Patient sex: F
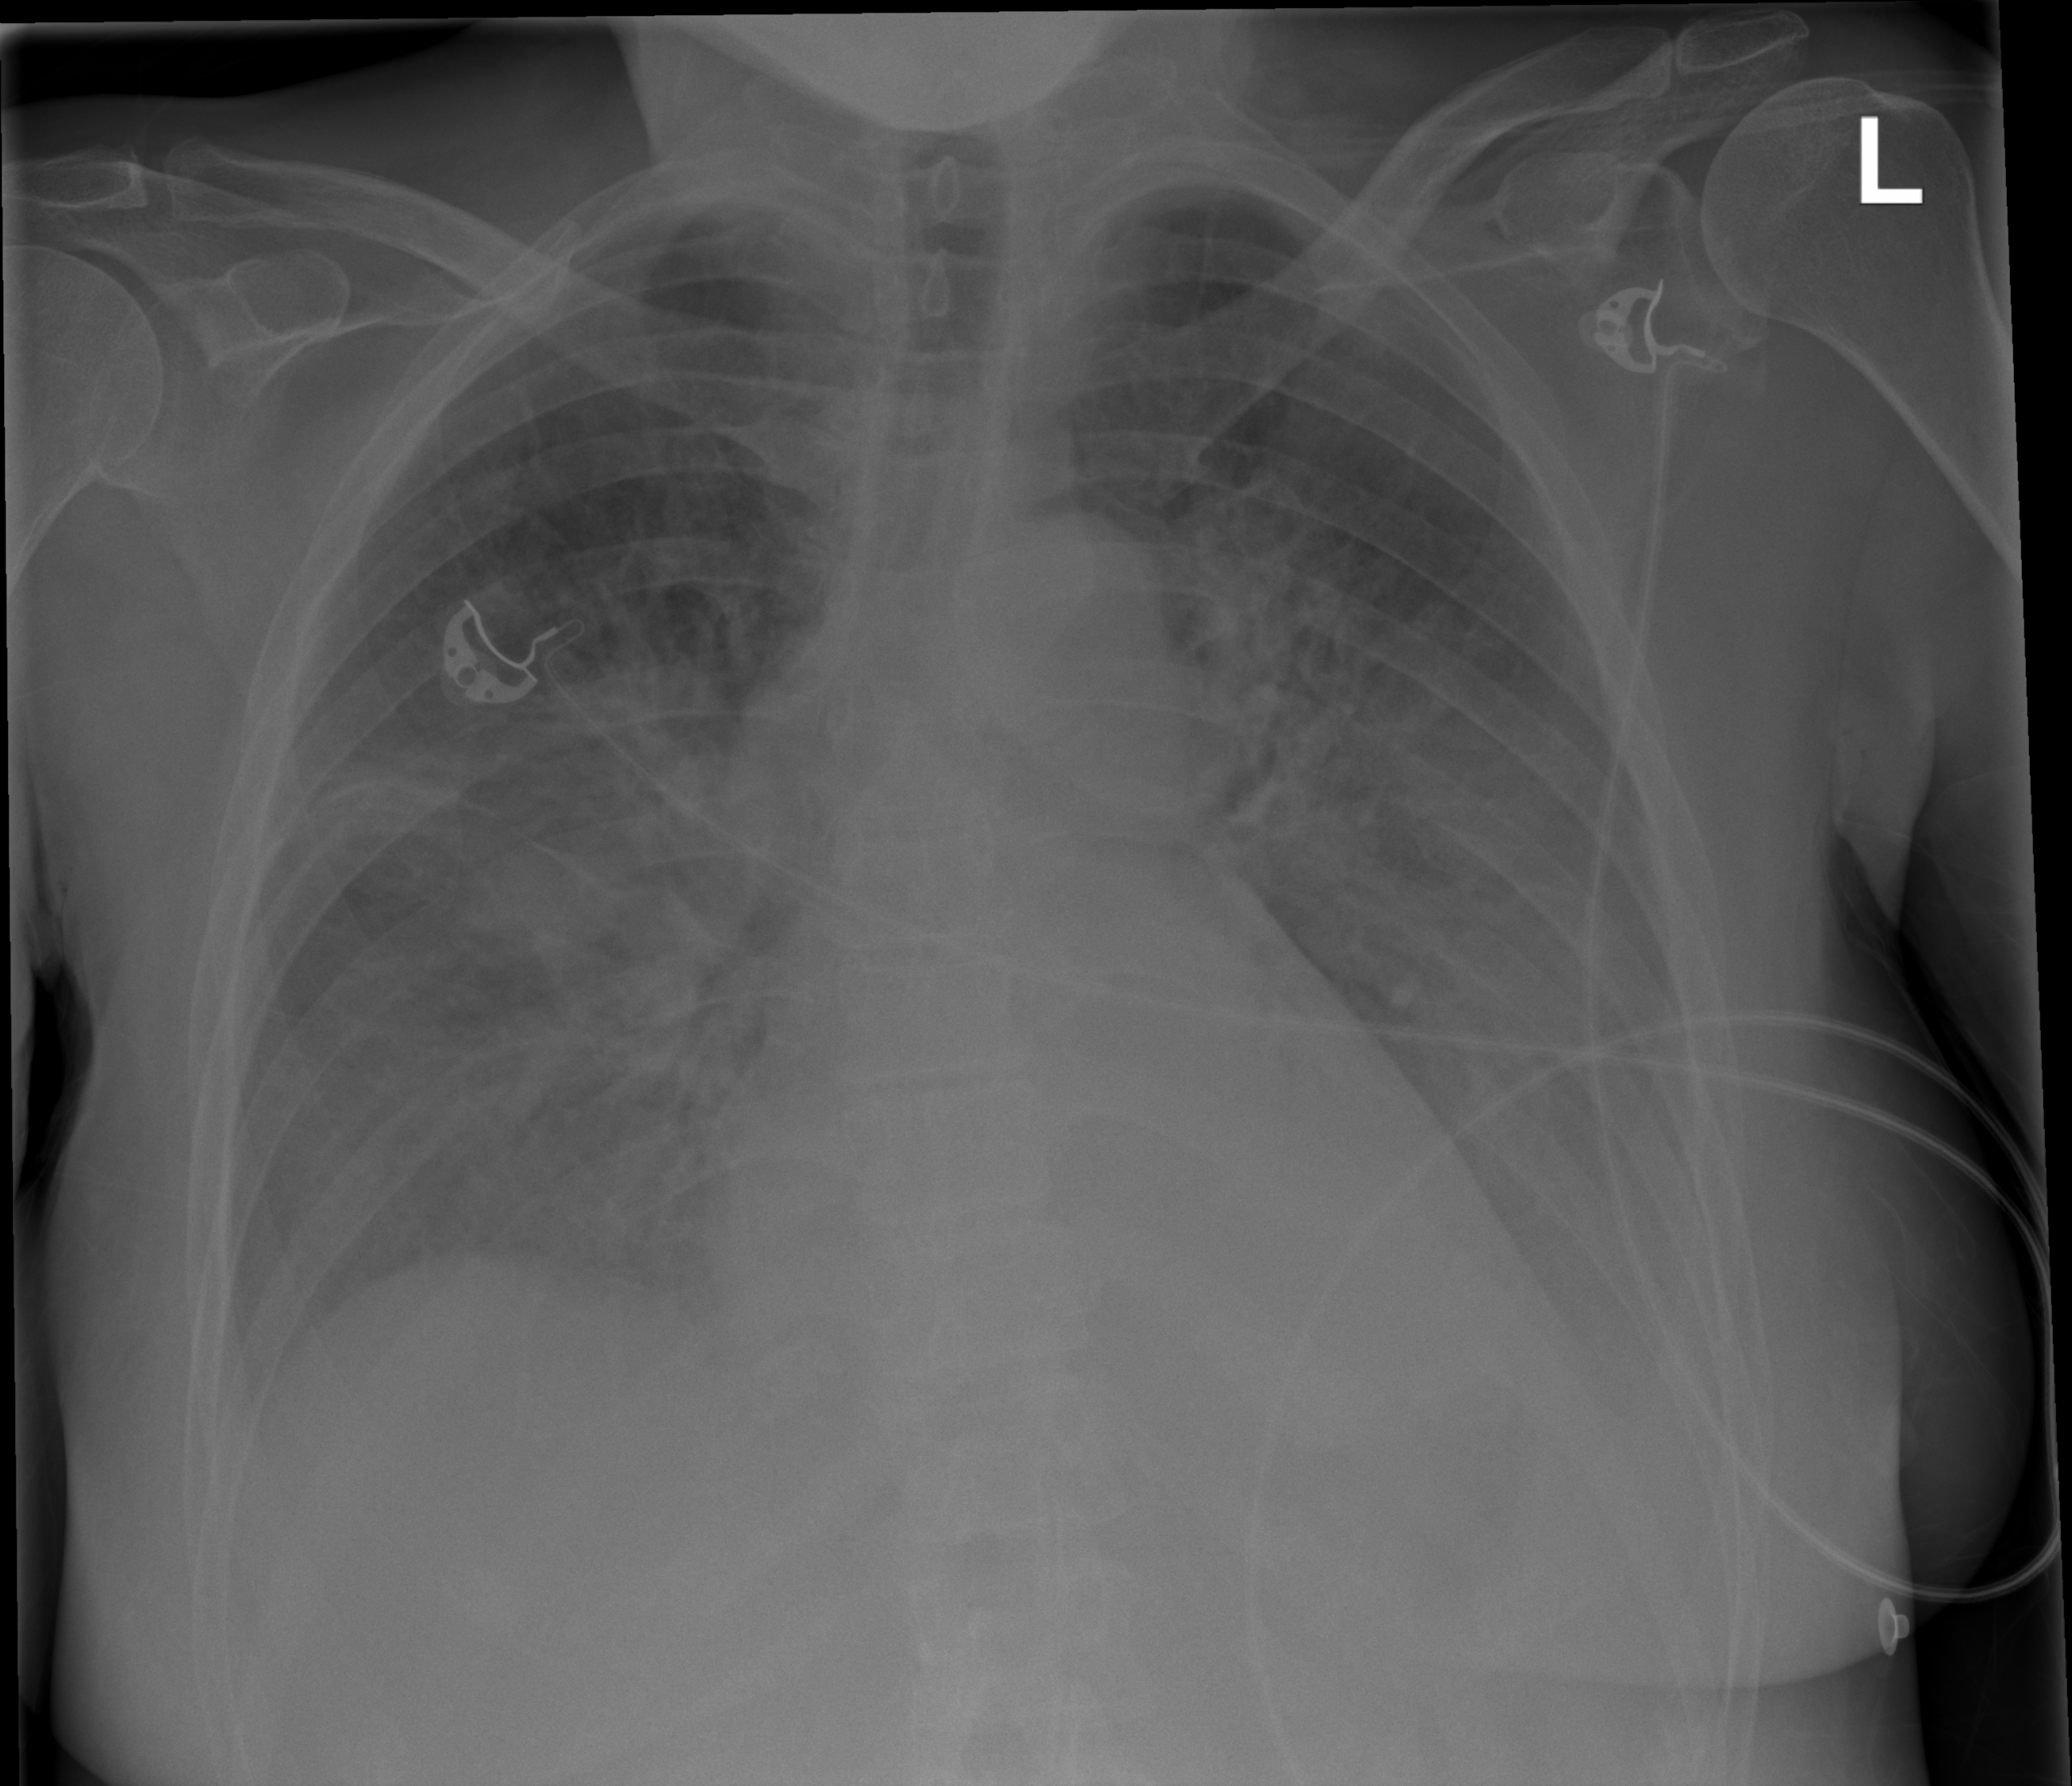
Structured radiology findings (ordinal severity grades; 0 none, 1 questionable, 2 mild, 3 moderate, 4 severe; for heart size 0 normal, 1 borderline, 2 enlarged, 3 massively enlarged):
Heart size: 2
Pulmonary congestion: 3
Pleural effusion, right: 2
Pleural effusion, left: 3
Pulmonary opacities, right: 1
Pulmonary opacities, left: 1
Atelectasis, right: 2
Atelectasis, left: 3